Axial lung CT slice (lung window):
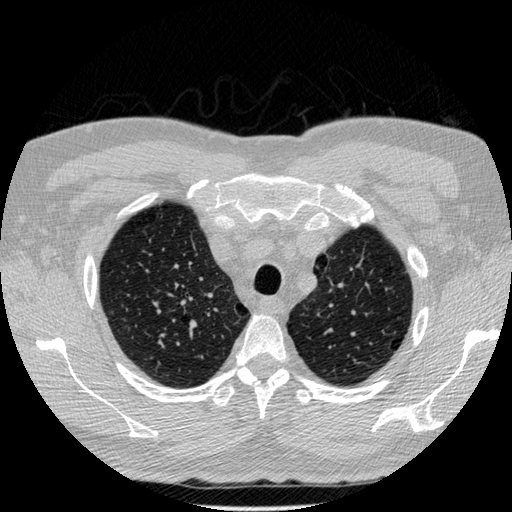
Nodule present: no